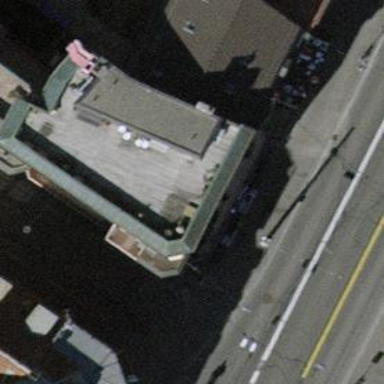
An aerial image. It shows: Bar.